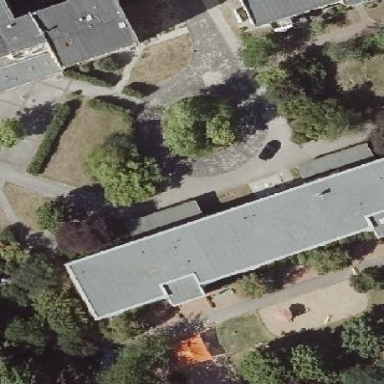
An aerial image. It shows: Kindergarten with flat roof.